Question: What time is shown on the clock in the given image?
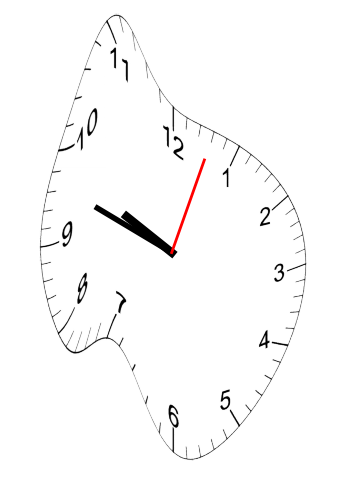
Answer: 09:48:03